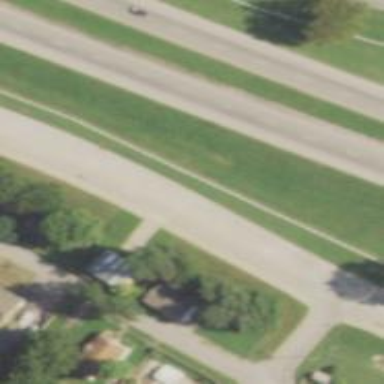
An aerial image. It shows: Tertiary road.